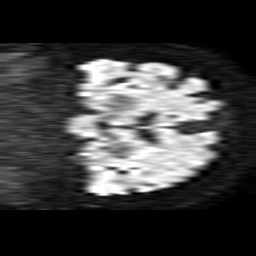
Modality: TRACE
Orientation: coronal
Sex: female
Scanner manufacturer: philips
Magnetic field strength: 1.5 T
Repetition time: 3.641 s
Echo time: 0.09255 s